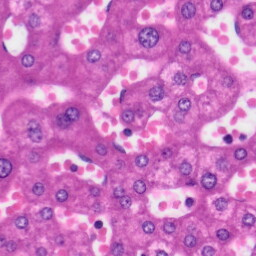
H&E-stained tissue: Liver